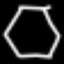
Label: octagon